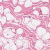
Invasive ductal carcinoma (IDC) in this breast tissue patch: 0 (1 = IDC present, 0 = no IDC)